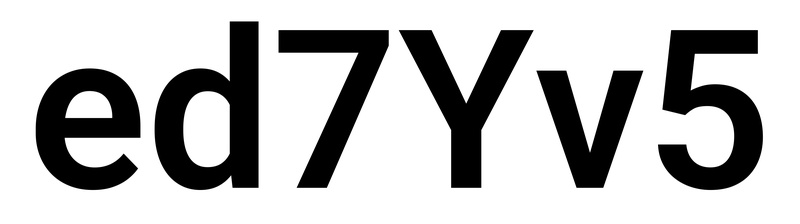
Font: Roboto_SemiBold